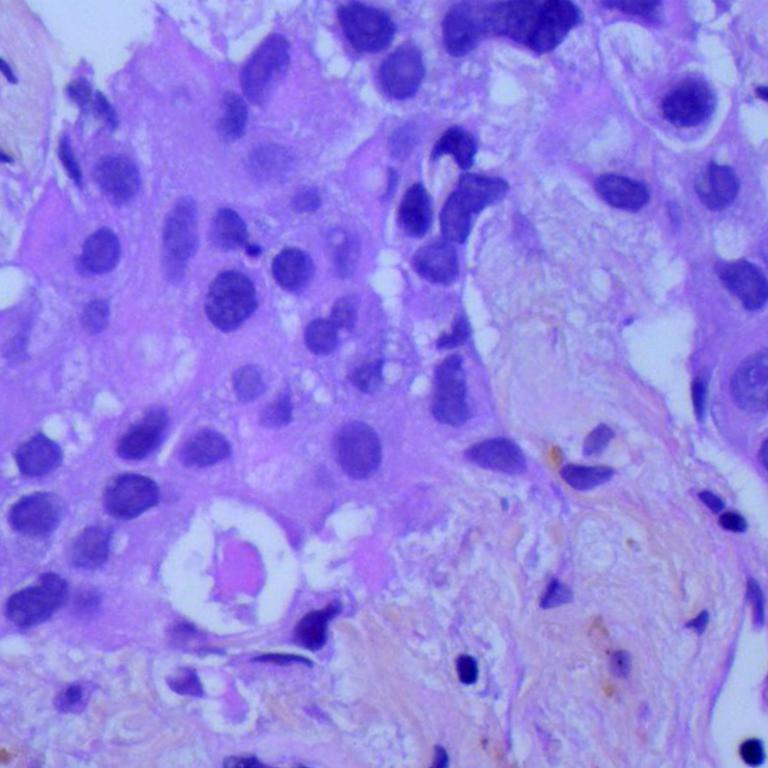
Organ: lung
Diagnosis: adenocarcinomas